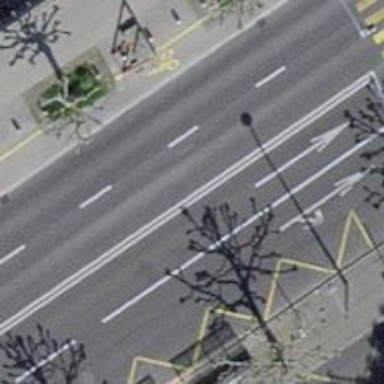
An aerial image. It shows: Bus stop for trolleybuses with designated stop position.